Question: I'm working on a VBScript web application that has a newly-introduced requirement to talk to the registry to pull connection string information instead of using hard-coded strings. I'm doing performance profiling because of the overhead this will introduce, and noticed in Process Monitor that reading the value returns two 'BUFFER OVERFLOW' results before finally returning a success.

Looking online, <URL>.
My question is this: is there a way to tell WMI what the size of the registry value is before it tries to get it? Here's a sample of the code I'm using to access the registry:
'''
svComputer = "." ' Local machine is simply "."
ivHKey = &H80000002 ' HKEY_LOCAL_MACHINE = &H80000002 (from WinReg.h)
svRegPath = "SOFTWARE\Path\To\My\Values"
Set oRegistry = GetObject("winmgmts:{impersonationLevel=impersonate}!\" & svComputer & "
oot\default:StdRegProv")
oRegistry.GetStringValue ivHKey, svRegPath, "Value", svValue
'''
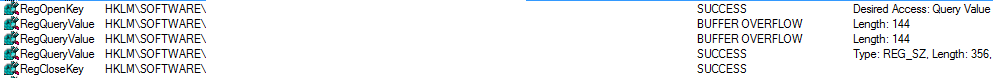
Answer: In VBScript strings are strings. They are however long they need to be. You don't pre-define their length. Also, if performance is that much of an issue for you, you should consider using a compiled instead of an interpreted language (or a cache for values you read before).